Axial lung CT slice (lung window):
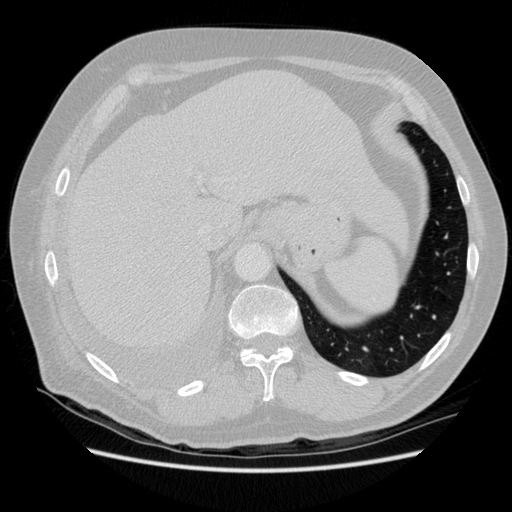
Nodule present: no